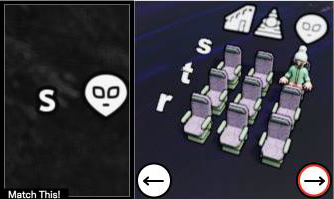
Task: seats
Answer: yes